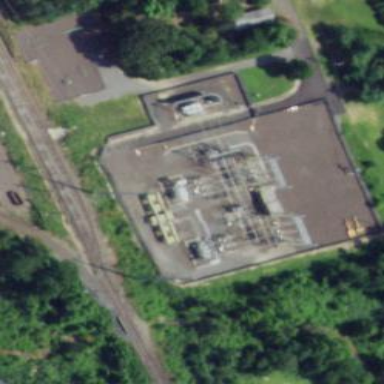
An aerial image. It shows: Substation with chain link fence surrounding it.